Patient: sex M, age 58
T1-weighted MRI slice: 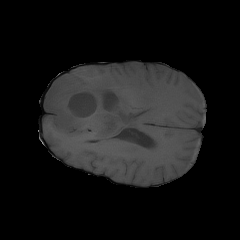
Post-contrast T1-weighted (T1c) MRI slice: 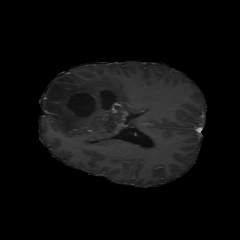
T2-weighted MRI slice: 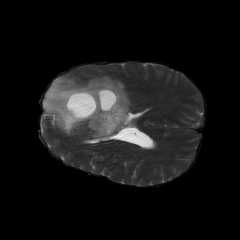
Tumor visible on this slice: yes
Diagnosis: Astrocytoma, IDH-mutant
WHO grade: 4